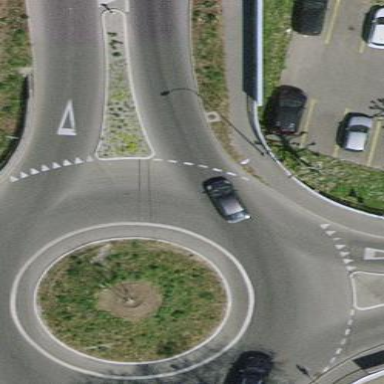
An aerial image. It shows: Primary highway with asphalt surface leading to roundabout.